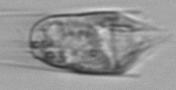
Label: Eutintinnus